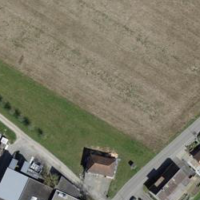
EUNIS habitat code: 52
Species observed at this site:
Plantago major